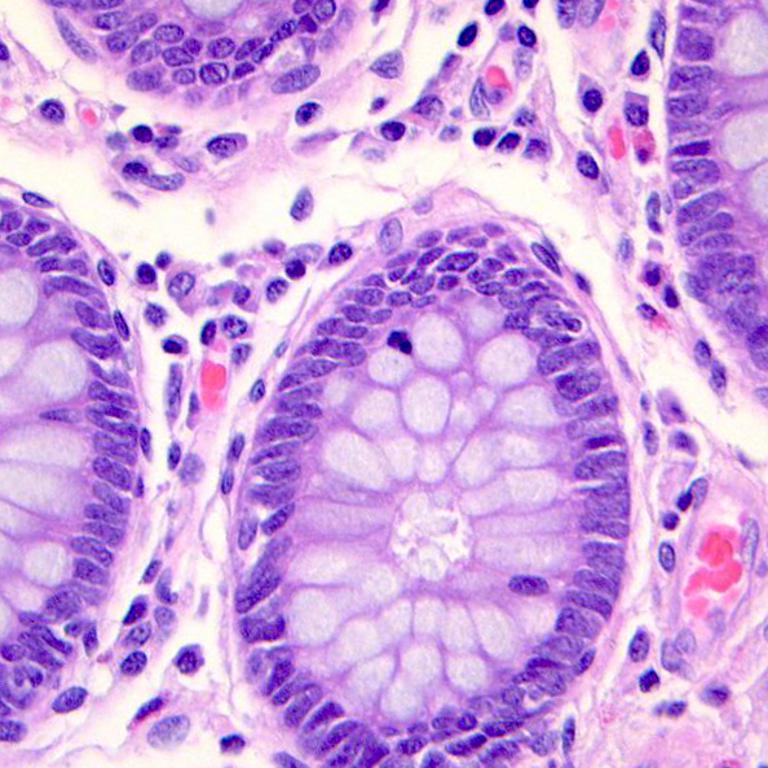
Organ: colon
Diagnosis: benign